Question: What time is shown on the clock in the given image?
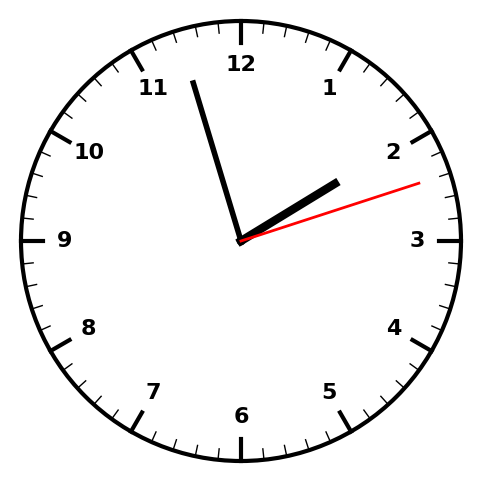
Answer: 01:57:12